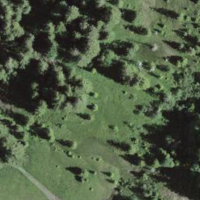
EUNIS habitat code: 43
Species observed at this site:
Succisa pratensis